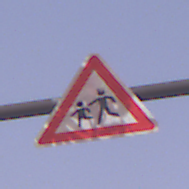
Verkehrszeichen: KinderRechts
Umgebung: Outdoor, Nature
Tageszeit: SunriseSunset
Wetter: PartlyCloudy
Licht: Natural
Jahreszeit: NotSpecified
Kontrast: LowContrast